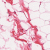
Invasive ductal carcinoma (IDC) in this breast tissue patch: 0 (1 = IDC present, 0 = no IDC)